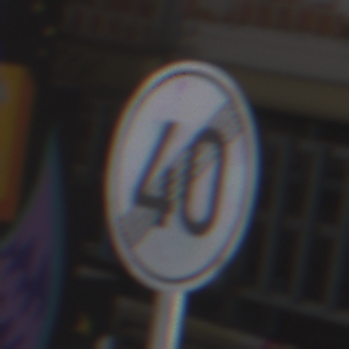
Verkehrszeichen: EndeGeschwindigkeit40
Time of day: Midday
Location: Roofed (Special)
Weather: Overcast
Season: NotSpecified
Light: Natural